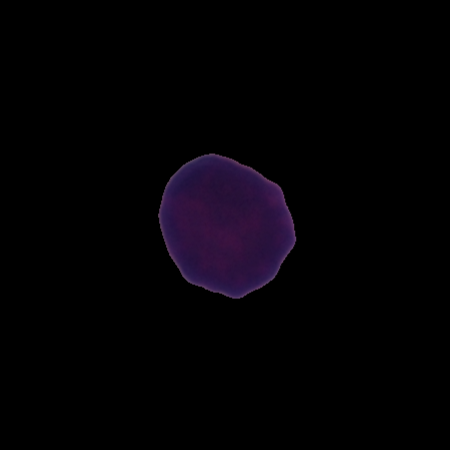
Label: healthy